Question: Table Structure:
1) Campaign
'''
Camp_Code int - Primary Key
AssignTo int
CreatedBy int
Status int
'''
2) Company
'''
CompanyID int - Primary Key
Name varchar(100)
Camp_Code int - Foreign Key
AssignTo int
'''
One Campaign has many Company
Now I need to create script to update the Company Table
I need to update the AssignTo field of the Company Table.

I need to update only those Company whose Camp_Code Status is 0.
Update of the AssignTo(Company) is based on the Camp_Code(Company) and Camp_Code(Campaign)
Here you can see if the AssignTo(Campaign) field is empty then it takes value of the CreatedBy(Campaign) field.
Please help me...
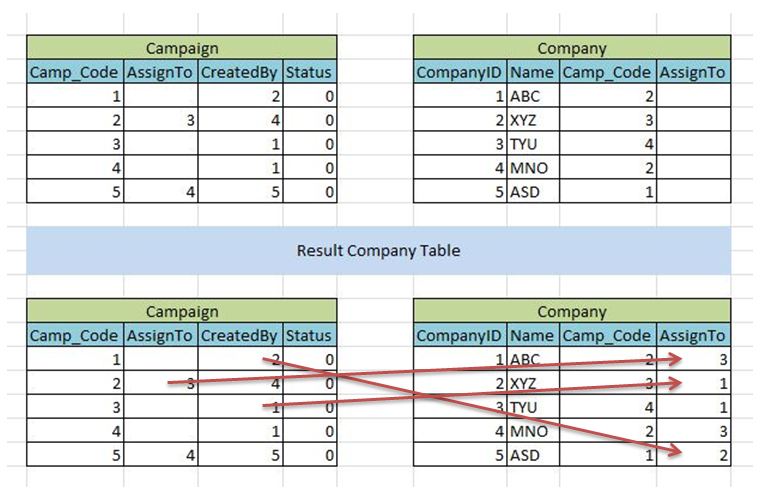
Answer: this should work:
'''
UPDATE co SET co.assignto=COALESCE(ca.AssignTo, ca.CreatedBy)
FROM company co
JOIN (select * FROM campaign WHERE status=0) ca ON(co.camp_code=ca.camp_code)
'''